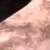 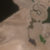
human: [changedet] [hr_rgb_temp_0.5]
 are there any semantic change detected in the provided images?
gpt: New water reservoirs are present in the desert.